Interaction volume radius: 10 \u00c5
Interaction volume height: 10 \u00c5
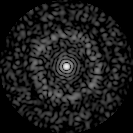
Disorder parameter: 0.8333